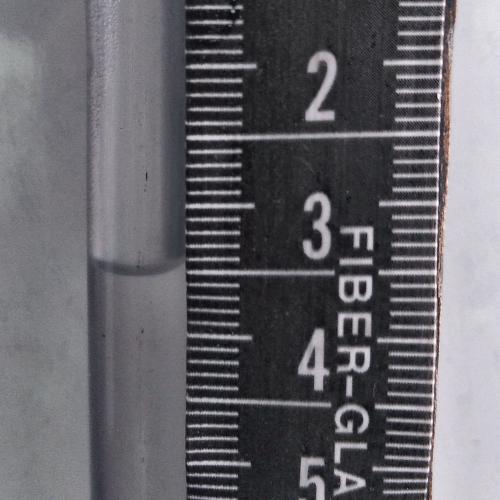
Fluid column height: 3.5 cm